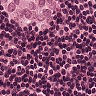
Metastatic tissue present: yes